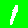
Digit: 1